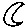
Label: moon